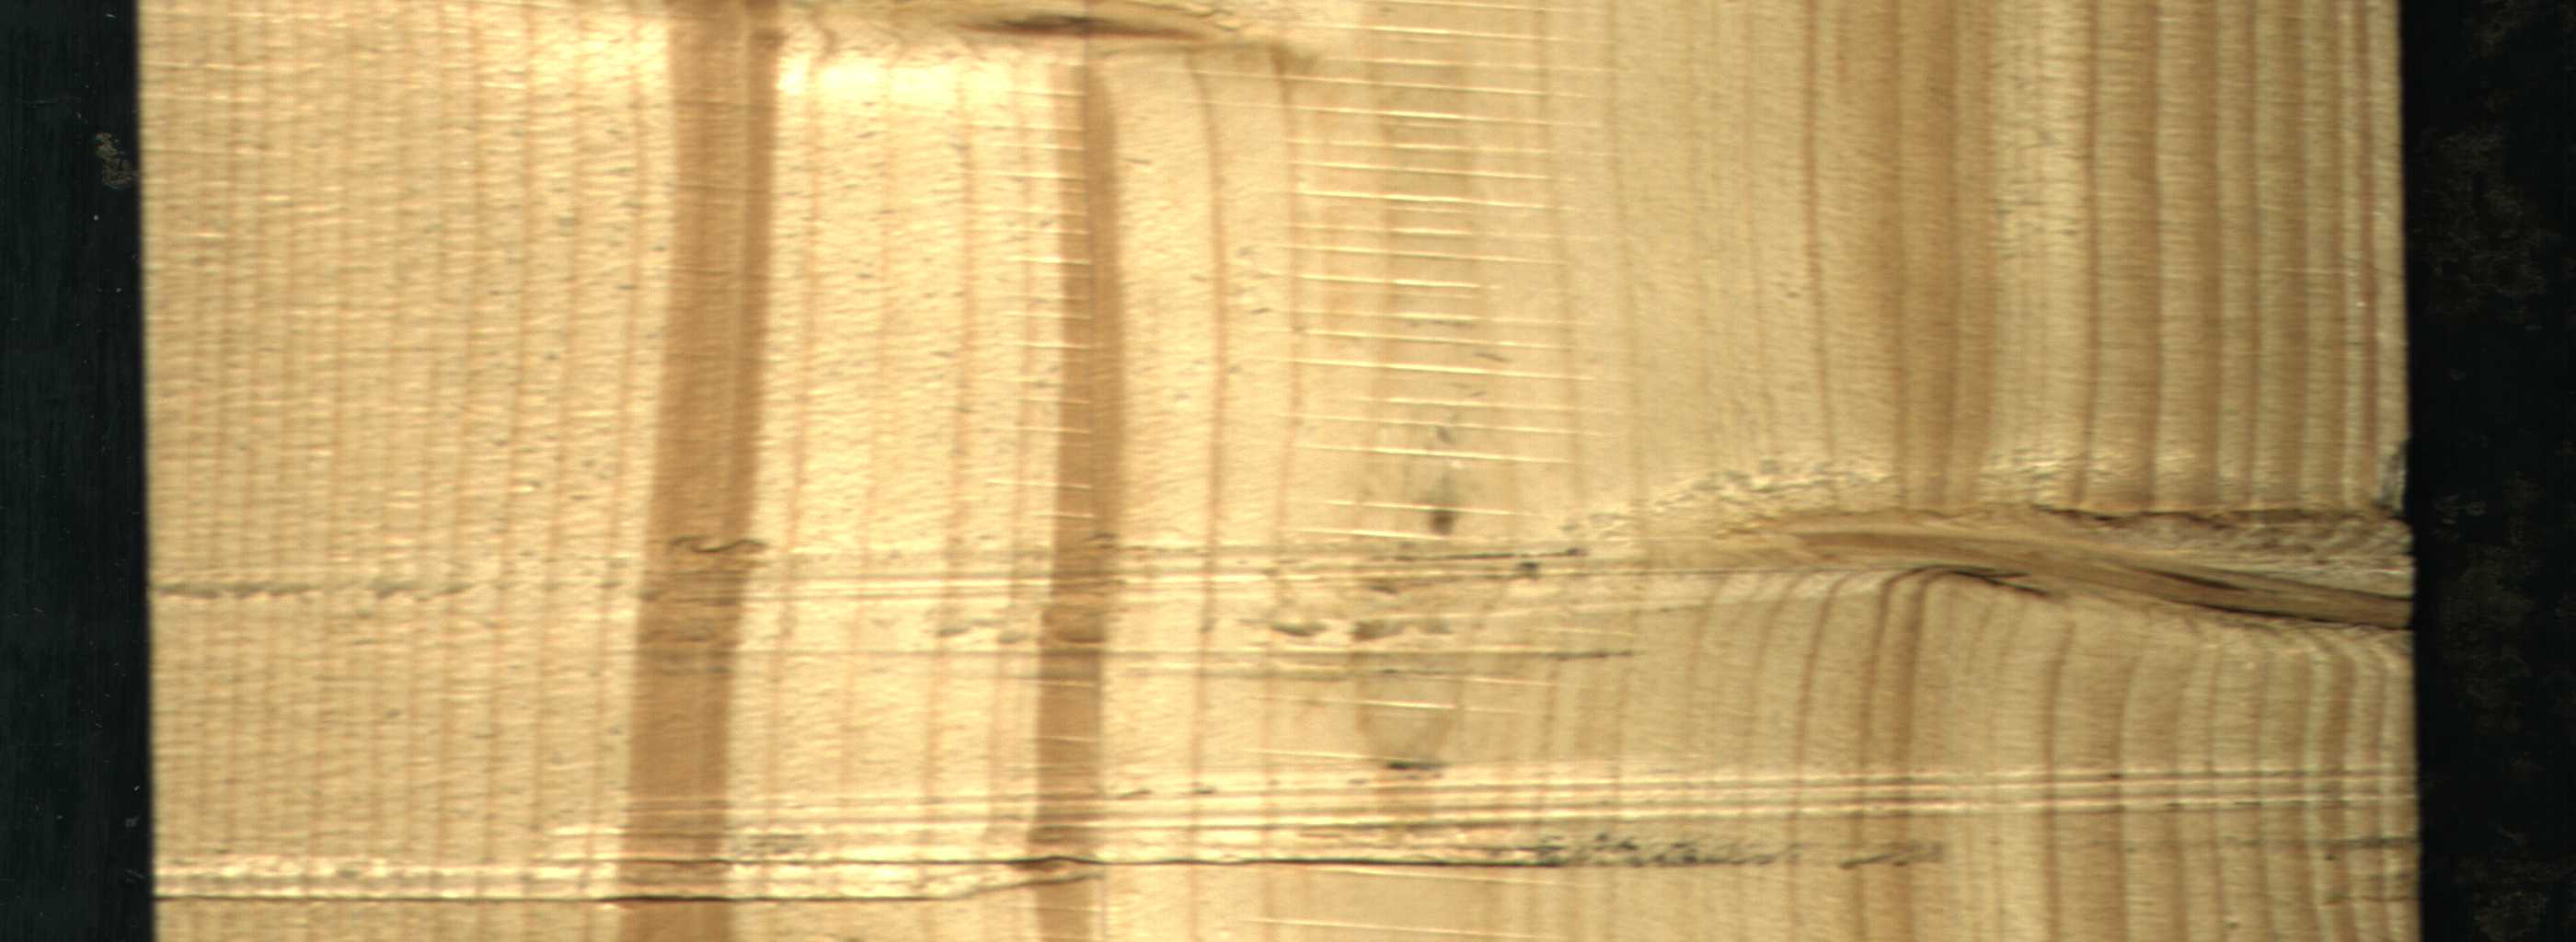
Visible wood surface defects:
Quartzity
Quartzity
Live_Knot
Live_Knot